Interaction volume radius: 5 \u00c5
Interaction volume height: 35 \u00c5
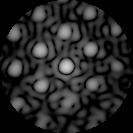
Disorder parameter: 0.2915